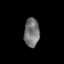
Tissue: skin
Cell type: Epithelial cells
Senescence score: 0.2661
Nuclear area (px): 426
Mean DAPI intensity: 116.674